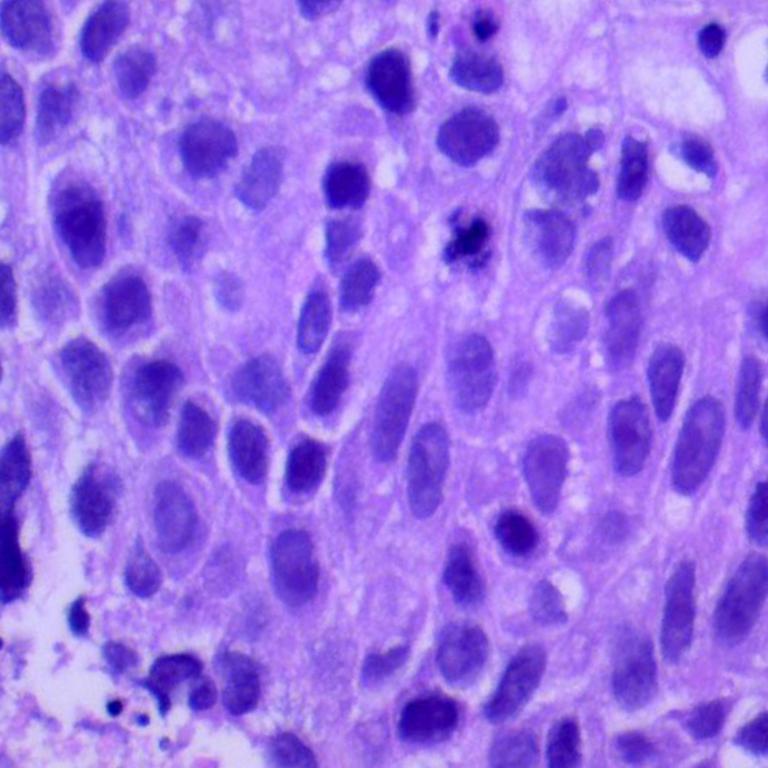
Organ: lung
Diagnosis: squamous carcinomas